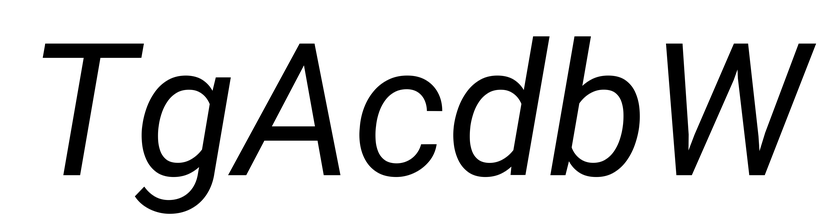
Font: Roboto-Italic_Italic